В прямоугольной сверхпроводящей пластине массы $m$ сделаны 4 одинаковых круглых отверстия (по одному в каждом углу). Каждое отверстие пронизывает магнитный поток (все 4 потока равны, в том числе по знаку). Пластину кладут на горизонтальную сверхпроводящую поверхность. Магнитное отталкивание между пластиной и поверхностью компенсирует вес пластины, когда воздушный зазор между ними равен $d$ (причем $d\ll \Delta$, расстояния между отверстием и краем пластины, а также $d$ много меньше радиуса отверстий). Когда пластина левитирует над поверхностью описанным образом, частота вертикальных колебаний равна $\nu_0$. На пластину кладут груз массы $M$. Пластина продолжает левитировать над поверхностью.
Чему равна новая частота вертикальных колебаний системы (пластина+груз, колеблющиеся вместе)?
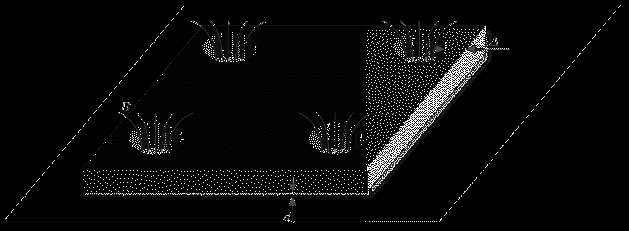
Решение: В объёме сверхпроводника магнитное поле равняется нулю. Применяя теорему Гаусса для магнитного поля для тонкого цилиндра с основаниями, параллельными поверхности сверхпроводника, получим:$$B_n=0{.}$$Мы показали, что на поверхности сверхпроводника нормальная компонента магнитного поля равна нулю. Это означает, что поскольку зазор между поверхностью и пластиной мал, а также поскольку расстояние между пластиной и поверхностью много меньше расстояний от отверстий пластины до её краёв - магнитное поле в любой точке зазора можно считать параллельным поверхности и не зависящим от расстояния до неё.Поскольку пластина сверхпроводящая - магнитный поток $\Phi$, пронизывающий каждое из отверстий, остаётся постоянным. Поток $\Phi$ создаётся силовыми линиями, направленными в зазоре параллельно поверхности. Поскольку относительное расположение отверстий остаётся постоянным - распределение магнитного поля на горизонтальной поверхности пластины также остаётся постоянным с точностью до постоянного множителя.Из этого следует:$$\vec{B}(x,y)h=const{.}$$Далее отметим, что поскольку внутри сверхпроводника магнитное поле равно нулю - в каждой точке поверхности пластины величина действующего на неё давления магнитного поля $p_\text{маг}$ прямо пропорциональна $B^2$.Поймём, как сила отталкивания пластины от поверхности зависит от толщины зазора $h$:$$F\sim{p_\text{маг}}\sim iB\sim{B^2}\sim{\cfrac{1}{h^2}}{.}$$Таким образом, в дальнейшем сила отталкивания пластины от поверхности при толщине зазора $d$ равна:$$F=\cfrac{A}{h^2}{.}$$Из условия равновесия пластины до помещения на неё груза получим:$$mg=\cfrac{A}{d^2}$$При выведении пластины из положения равновесия:$$m\ddot{h}=\cfrac{A}{\left(d+\Delta{h}\right)^2}-mg\approx{-\cfrac{2A}{d^3}\Delta{h}}\Rightarrow{\omega^2_0=\cfrac{2A}{md^3}}{.}$$Исключая толщину зазора:$$\omega^2_0=\cfrac{2g^{3/2}}{A^{1/2}}\cdot{m^{1/2}}{.}$$Аналогично после помещения груза на пластину:$$\omega^2=\cfrac{2g^{3/2}}{A^{1/2}}\cdot{\left(M+m\right)^{1/2}}{.}$$Учитывая, что$$\cfrac{\omega}{\omega_0}=\cfrac{\nu}{\nu_0}{,}$$получим:
Ответ: $\nu=\nu_0\left(\cfrac{M+m}{m}\right)^{1/4}$
Темы:
T, ★, Электромагнетизм, Энергия магнитного поля, Колебания, Physics Cup, 2013